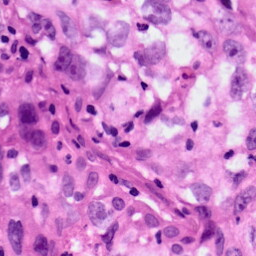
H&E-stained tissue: Lung